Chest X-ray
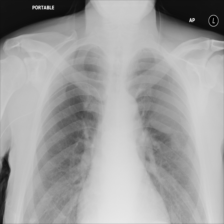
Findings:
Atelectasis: negative
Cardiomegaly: negative
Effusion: negative
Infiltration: negative
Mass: negative
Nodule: negative
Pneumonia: negative
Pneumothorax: negative
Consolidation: negative
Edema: negative
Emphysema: negative
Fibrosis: negative
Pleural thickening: negative
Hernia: negative